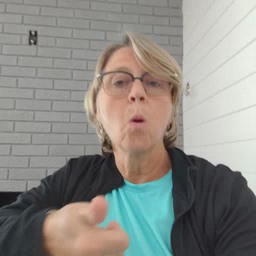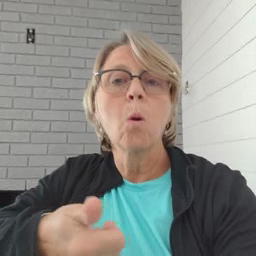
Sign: tomorrow